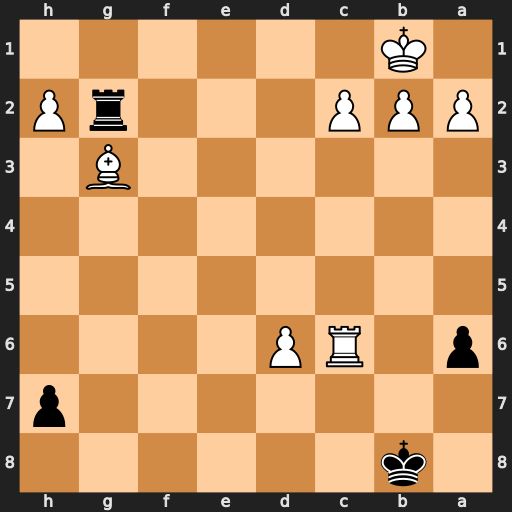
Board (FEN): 1k6/7p/p1RP4/8/8/6B1/PPP3rP/1K6
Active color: b
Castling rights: -
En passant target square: -
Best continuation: Rg1+ Be1 Rxe1#